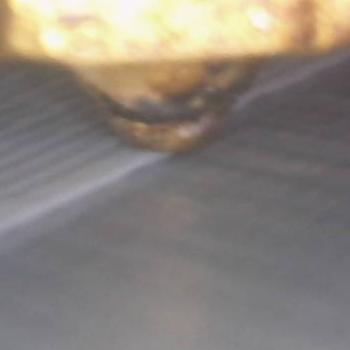
Flow rate: 42%